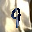
Label: 9